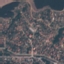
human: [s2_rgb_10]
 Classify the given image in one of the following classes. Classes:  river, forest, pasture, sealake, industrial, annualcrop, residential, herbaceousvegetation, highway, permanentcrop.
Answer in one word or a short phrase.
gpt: Residential